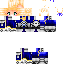
A male human skin with dark skin, wearing brown helmet dressed in a blue armor chest and blue pants, featuring a closed mouth.